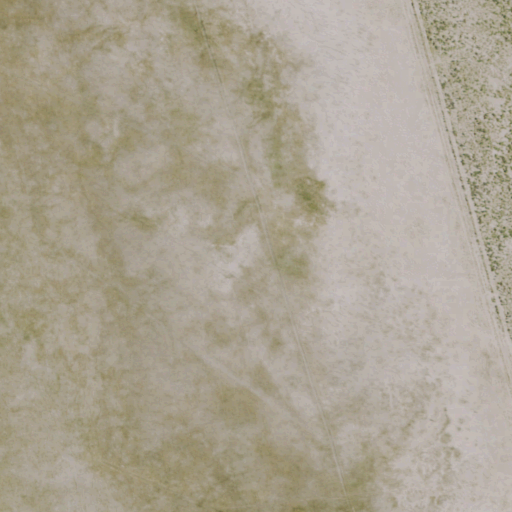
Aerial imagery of plain(s) in Nevada named Kitchen Meadow containing shrub, barren land, pasture, and grassland